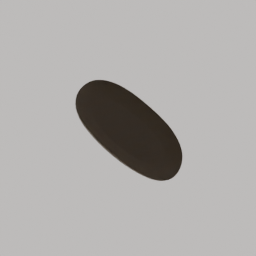
Label: tools